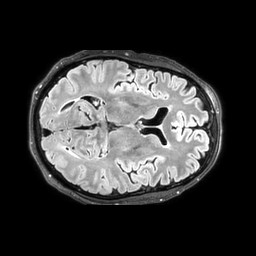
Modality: FLAIR
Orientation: axial
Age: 60
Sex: male
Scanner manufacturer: philips
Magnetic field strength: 3 T
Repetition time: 4.8 s
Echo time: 0.34 s